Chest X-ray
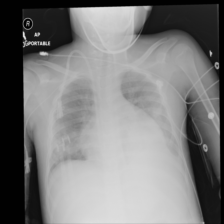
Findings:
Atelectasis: positive
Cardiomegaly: positive
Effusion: positive
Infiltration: positive
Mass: negative
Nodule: negative
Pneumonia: negative
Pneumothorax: negative
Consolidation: negative
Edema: negative
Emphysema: negative
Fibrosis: negative
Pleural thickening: negative
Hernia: negative